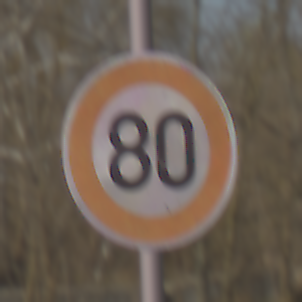
Verkehrszeichen: Geschwindigkeit80
Umgebung: Outdoor, Suburban
Tageszeit: MorningAfternoon
Wetter: Clear
Licht: Natural
Jahreszeit: NotSpecified
Kontrast: HighContrast